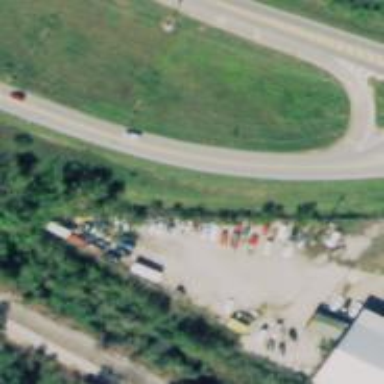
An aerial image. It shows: Asphalt trunk link road.